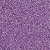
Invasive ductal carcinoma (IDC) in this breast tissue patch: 1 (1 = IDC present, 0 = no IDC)